Question: This is bugging me, because I know that this is possible, I just don't really know how to write it properly. Here's an image of my vision:

So far in my css, I've implemented the cloud animation
'''
#home{
margin: 0;
padding-top: 327px;
height: 57.78vh;
background: #6bbfff url('../images/clouds.png') repeat-x fixed 50% 10%;
text-align: center;
-webkit-animation: cloudmove 180s infinite linear;
animation: cloudmove 180s infinite linear;
}
@keyframes cloudmove{
0% { background-position: 0% 10%; }
100% { background-position: 100% 10%; }
}
@-webkit-keyframes cloudmove{
0% { background-position: 0% 10%; }
100% { background-position: 500% 10%; }
}
'''
I've been trying to add the landscape illustration in the image shown above as background image number 2, but I'm having trouble. How do I get the css animation to not apply to it?
Thanks!
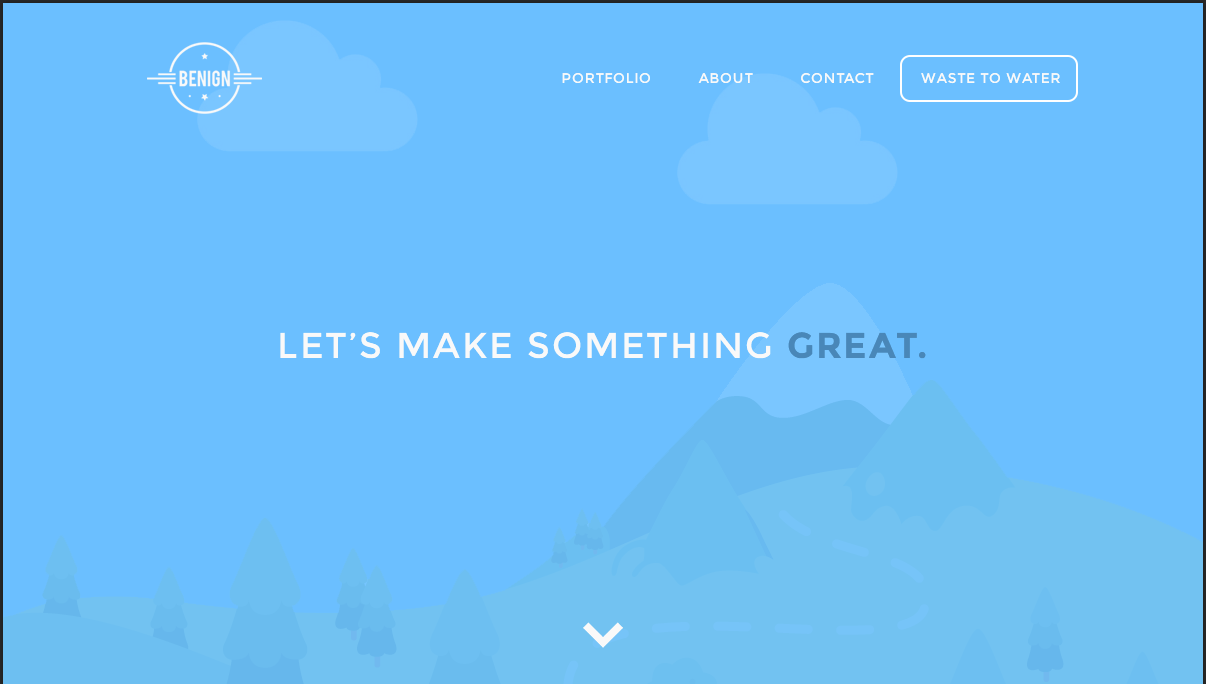
Answer: You do it like this:
# Fiddle
Your pertinent CSS relies on some new features of backgrounds in CSS3.
You can instantiate these like so:
'''
.my-rule {
background-image: url(image1.png), url(image2.png);
background-position: 0 0, 50% 50%;
}
'''
It's pretty simple! You just need to separate all rules for each respective background image with commas. That goes straight down to your animations as well, like so:
'''
@keyframes cloudmove{
0% { background-position: 0% 10%, 0% 0%; }
100% { background-position: 100% 10%, 100% 0%; }
}
@-webkit-keyframes cloudmove{
0% { background-position: 0% 10%, 0% 0%; }
100% { background-position: 500% 10%, 100% 0%; }
}
'''
Hope that helps!